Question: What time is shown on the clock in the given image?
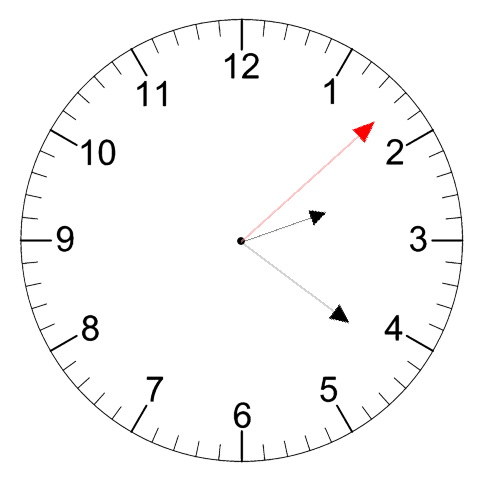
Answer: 02:21:08